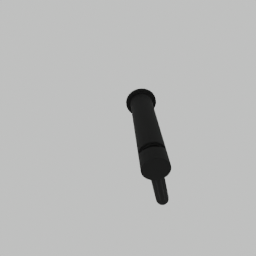
Label: appliances